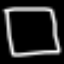
Label: square